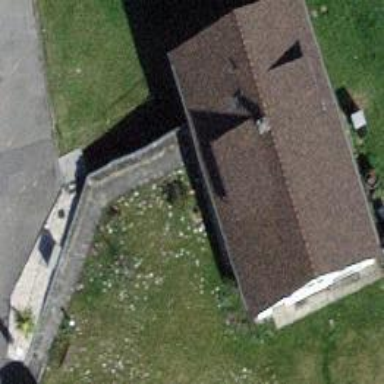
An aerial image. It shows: Building with tiled roof.